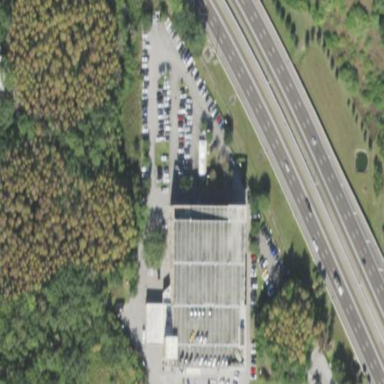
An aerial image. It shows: Building that houses car shop.